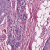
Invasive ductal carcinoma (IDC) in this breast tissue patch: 0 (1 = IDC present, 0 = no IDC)